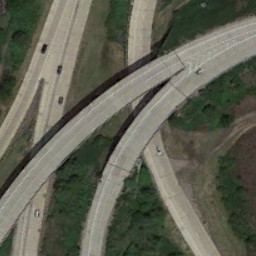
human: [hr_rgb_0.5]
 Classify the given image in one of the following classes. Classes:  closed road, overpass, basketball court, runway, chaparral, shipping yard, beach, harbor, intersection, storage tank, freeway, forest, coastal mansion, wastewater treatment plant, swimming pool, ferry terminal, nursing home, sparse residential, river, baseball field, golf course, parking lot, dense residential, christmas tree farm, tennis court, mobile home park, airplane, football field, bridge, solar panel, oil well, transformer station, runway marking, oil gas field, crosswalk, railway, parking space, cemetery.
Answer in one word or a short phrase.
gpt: overpass